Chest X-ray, PA view. Patient: 60 years old, sex F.
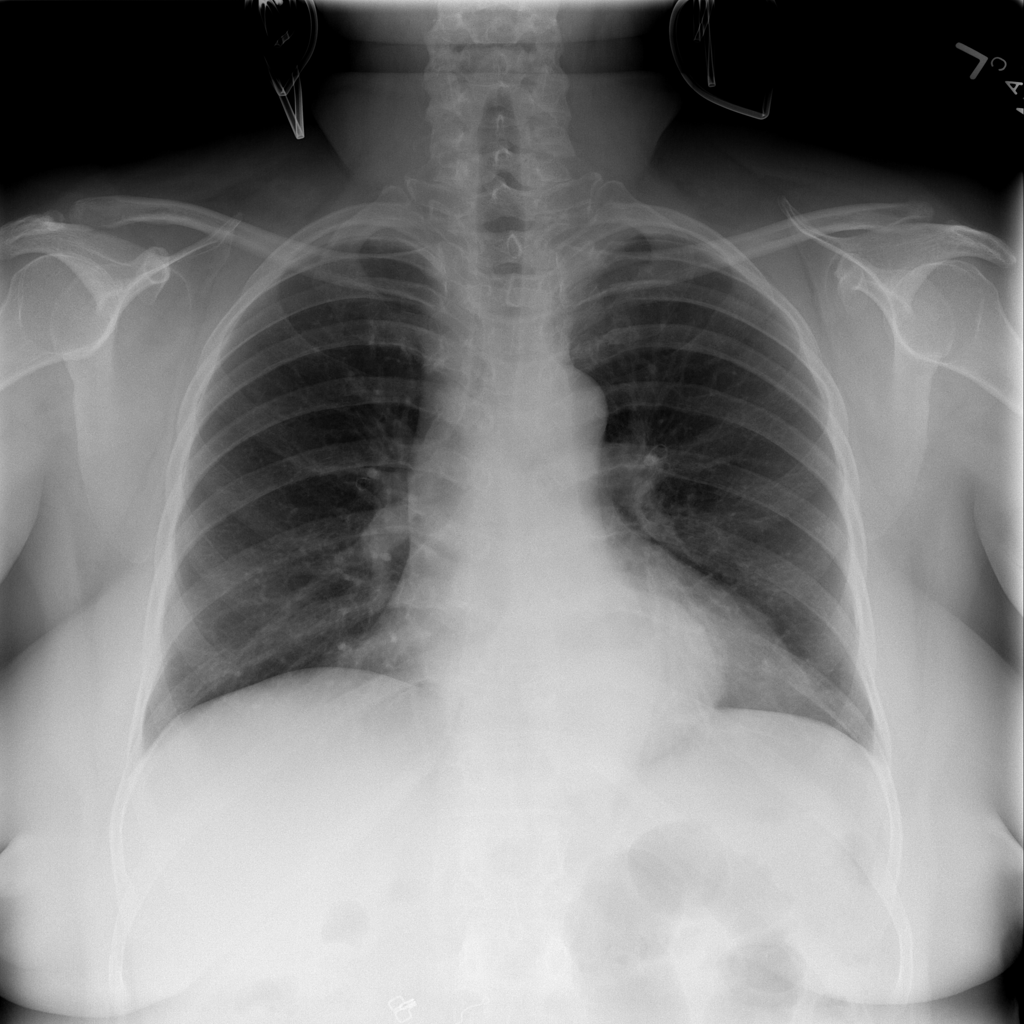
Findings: Hernia